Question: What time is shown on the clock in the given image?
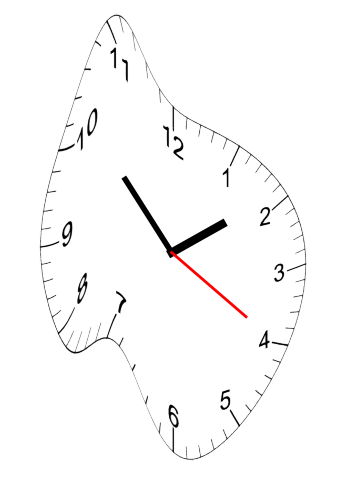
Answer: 01:52:20